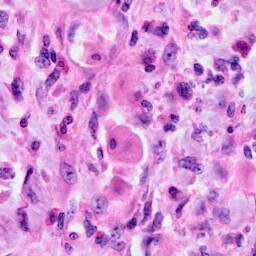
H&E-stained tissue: Cervix